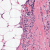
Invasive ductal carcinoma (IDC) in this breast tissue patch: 0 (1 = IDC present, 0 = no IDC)